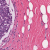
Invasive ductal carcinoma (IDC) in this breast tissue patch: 0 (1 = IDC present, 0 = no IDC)